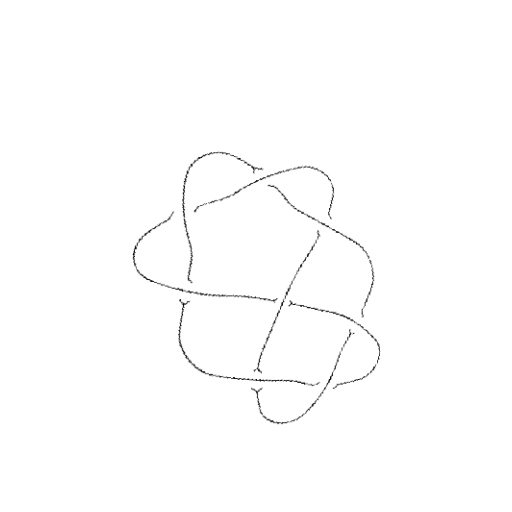
Crossing number: 8